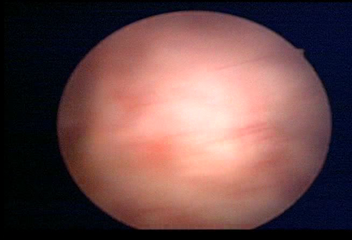
Modality: WLC
Class: Normal mucosa
Bladder cancer association: No